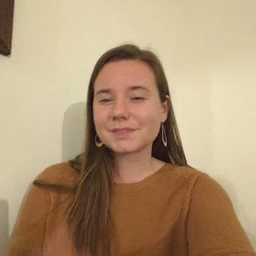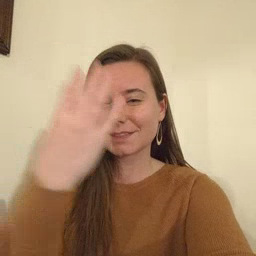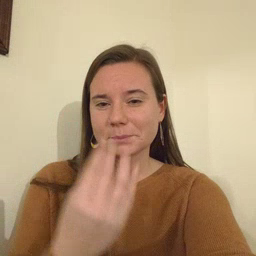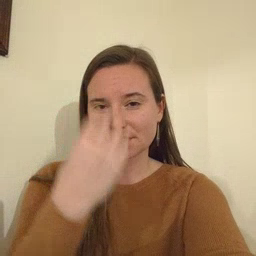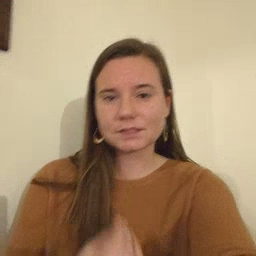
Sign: sleepy